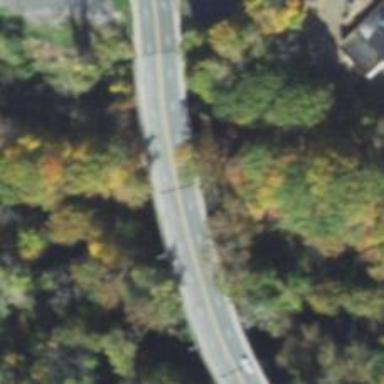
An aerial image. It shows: Primary highway bridge.